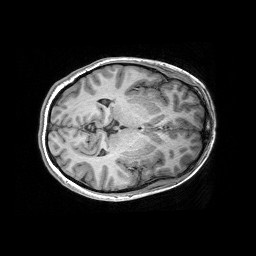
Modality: T1w
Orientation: axial
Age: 16
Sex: female
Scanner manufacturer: siemens
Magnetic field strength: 3 T
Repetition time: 2.53 s
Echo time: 0.00297 s